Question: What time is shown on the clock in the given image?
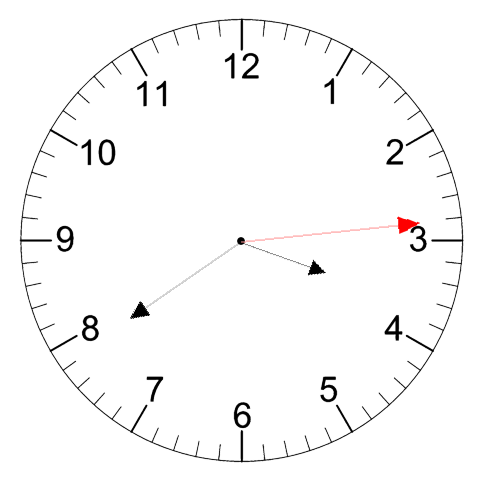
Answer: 03:39:14